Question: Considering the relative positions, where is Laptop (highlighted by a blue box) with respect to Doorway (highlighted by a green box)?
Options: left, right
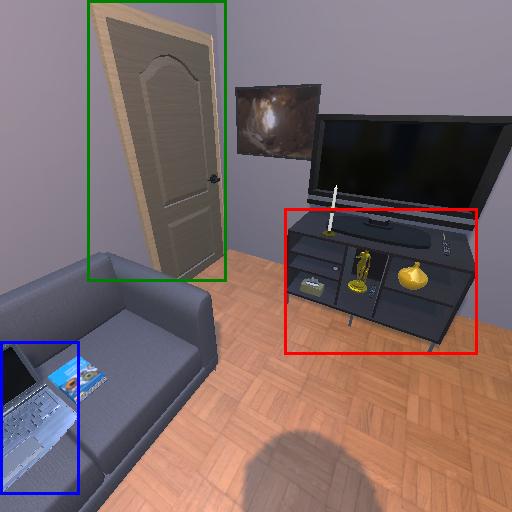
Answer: left